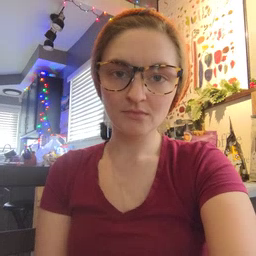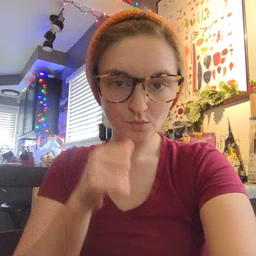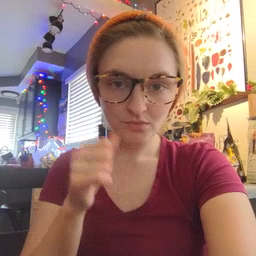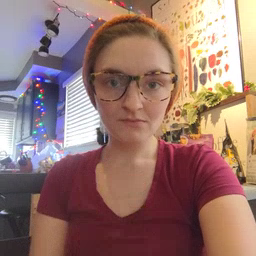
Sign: girl